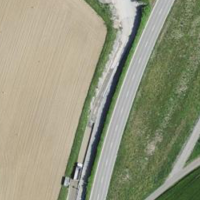
EUNIS habitat code: 56
Species observed at this site:
Cichorium intybus